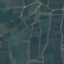
Land use / land cover class: PermanentCrop